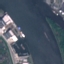
Label: River